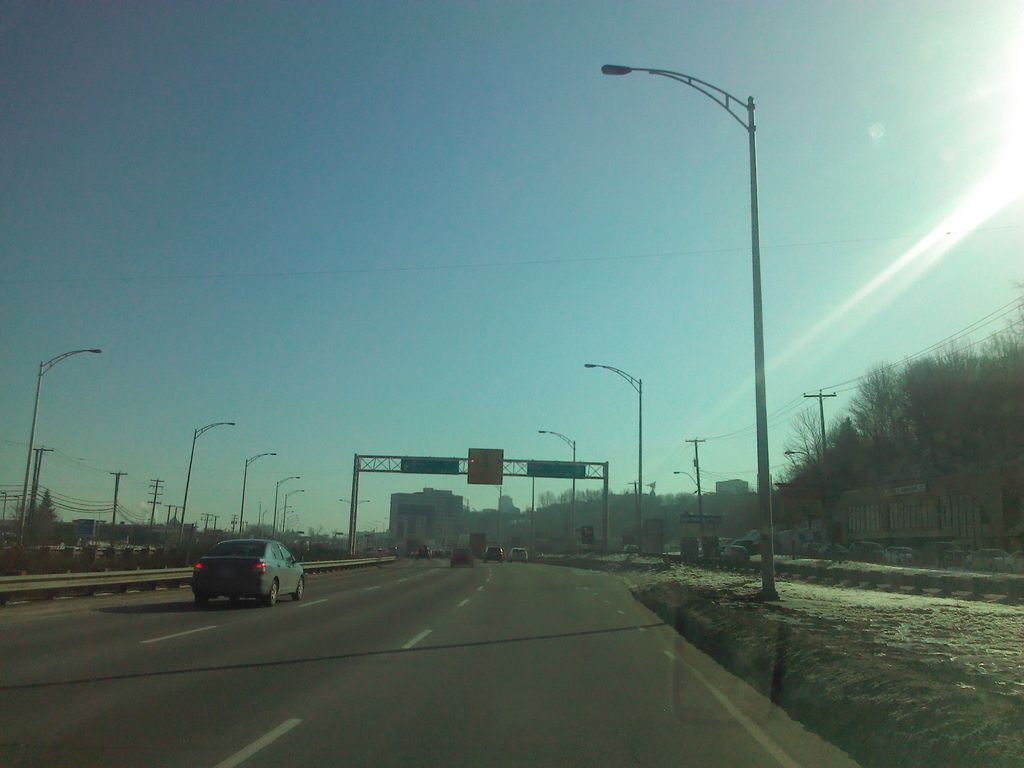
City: quebec_city